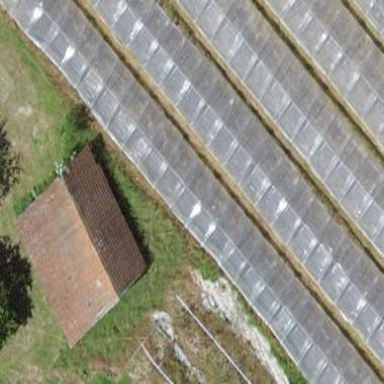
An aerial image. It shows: Greenhouse.